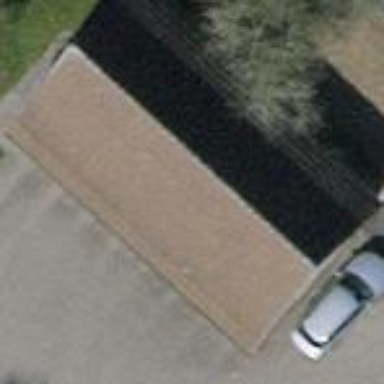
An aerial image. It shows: Garage.